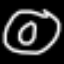
Label: donut